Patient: sex M, age 51
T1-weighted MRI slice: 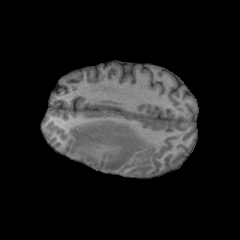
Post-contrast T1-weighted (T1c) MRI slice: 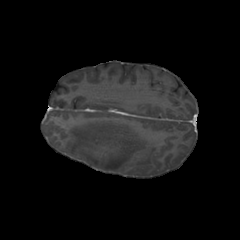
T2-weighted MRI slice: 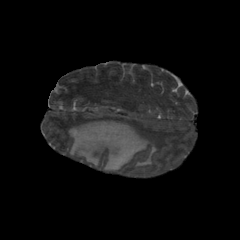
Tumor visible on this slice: yes
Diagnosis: Glioblastoma, IDH-wildtype
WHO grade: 4